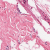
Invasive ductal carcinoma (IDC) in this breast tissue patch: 0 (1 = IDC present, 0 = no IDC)